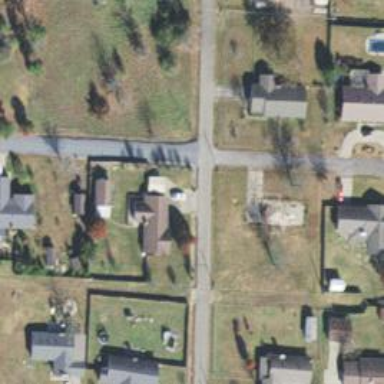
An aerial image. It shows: Residential road.